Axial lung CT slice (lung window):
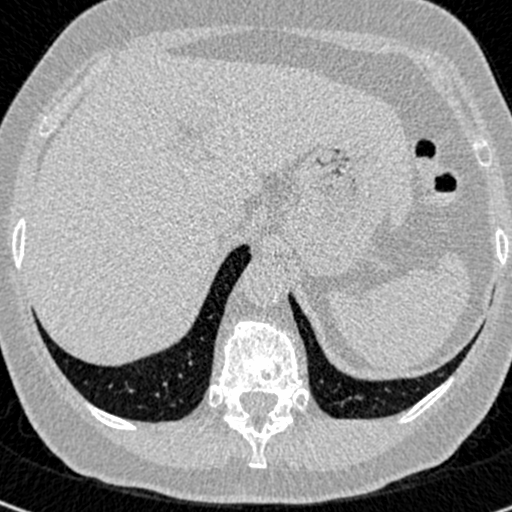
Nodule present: no